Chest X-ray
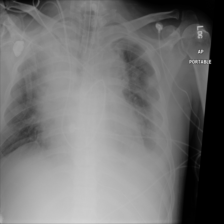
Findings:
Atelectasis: negative
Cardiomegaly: negative
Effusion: positive
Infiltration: negative
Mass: positive
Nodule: negative
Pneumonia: negative
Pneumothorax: negative
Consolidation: positive
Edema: negative
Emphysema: negative
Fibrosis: negative
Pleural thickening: negative
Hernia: negative